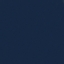
Land use / land cover: SeaLake